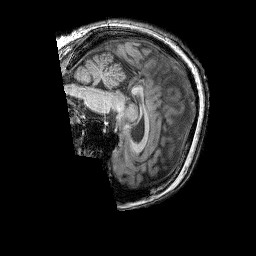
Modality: T1w
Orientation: sagittal
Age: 59
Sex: female
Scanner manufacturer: siemens
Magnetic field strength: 3 T
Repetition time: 2.25 s
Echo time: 0.00411 s